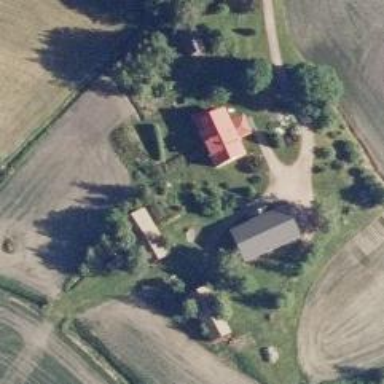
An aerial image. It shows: Farm.